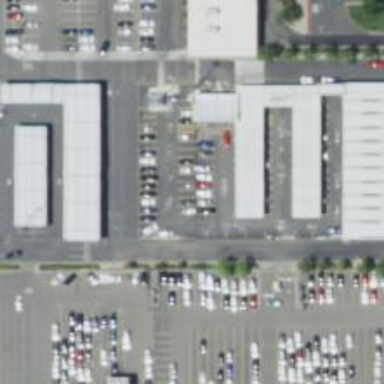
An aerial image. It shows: Car rental service.